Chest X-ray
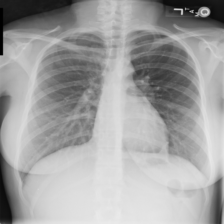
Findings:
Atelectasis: negative
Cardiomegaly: negative
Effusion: negative
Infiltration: negative
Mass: negative
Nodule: negative
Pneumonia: negative
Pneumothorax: negative
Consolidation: negative
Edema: negative
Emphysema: negative
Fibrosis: negative
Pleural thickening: negative
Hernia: negative